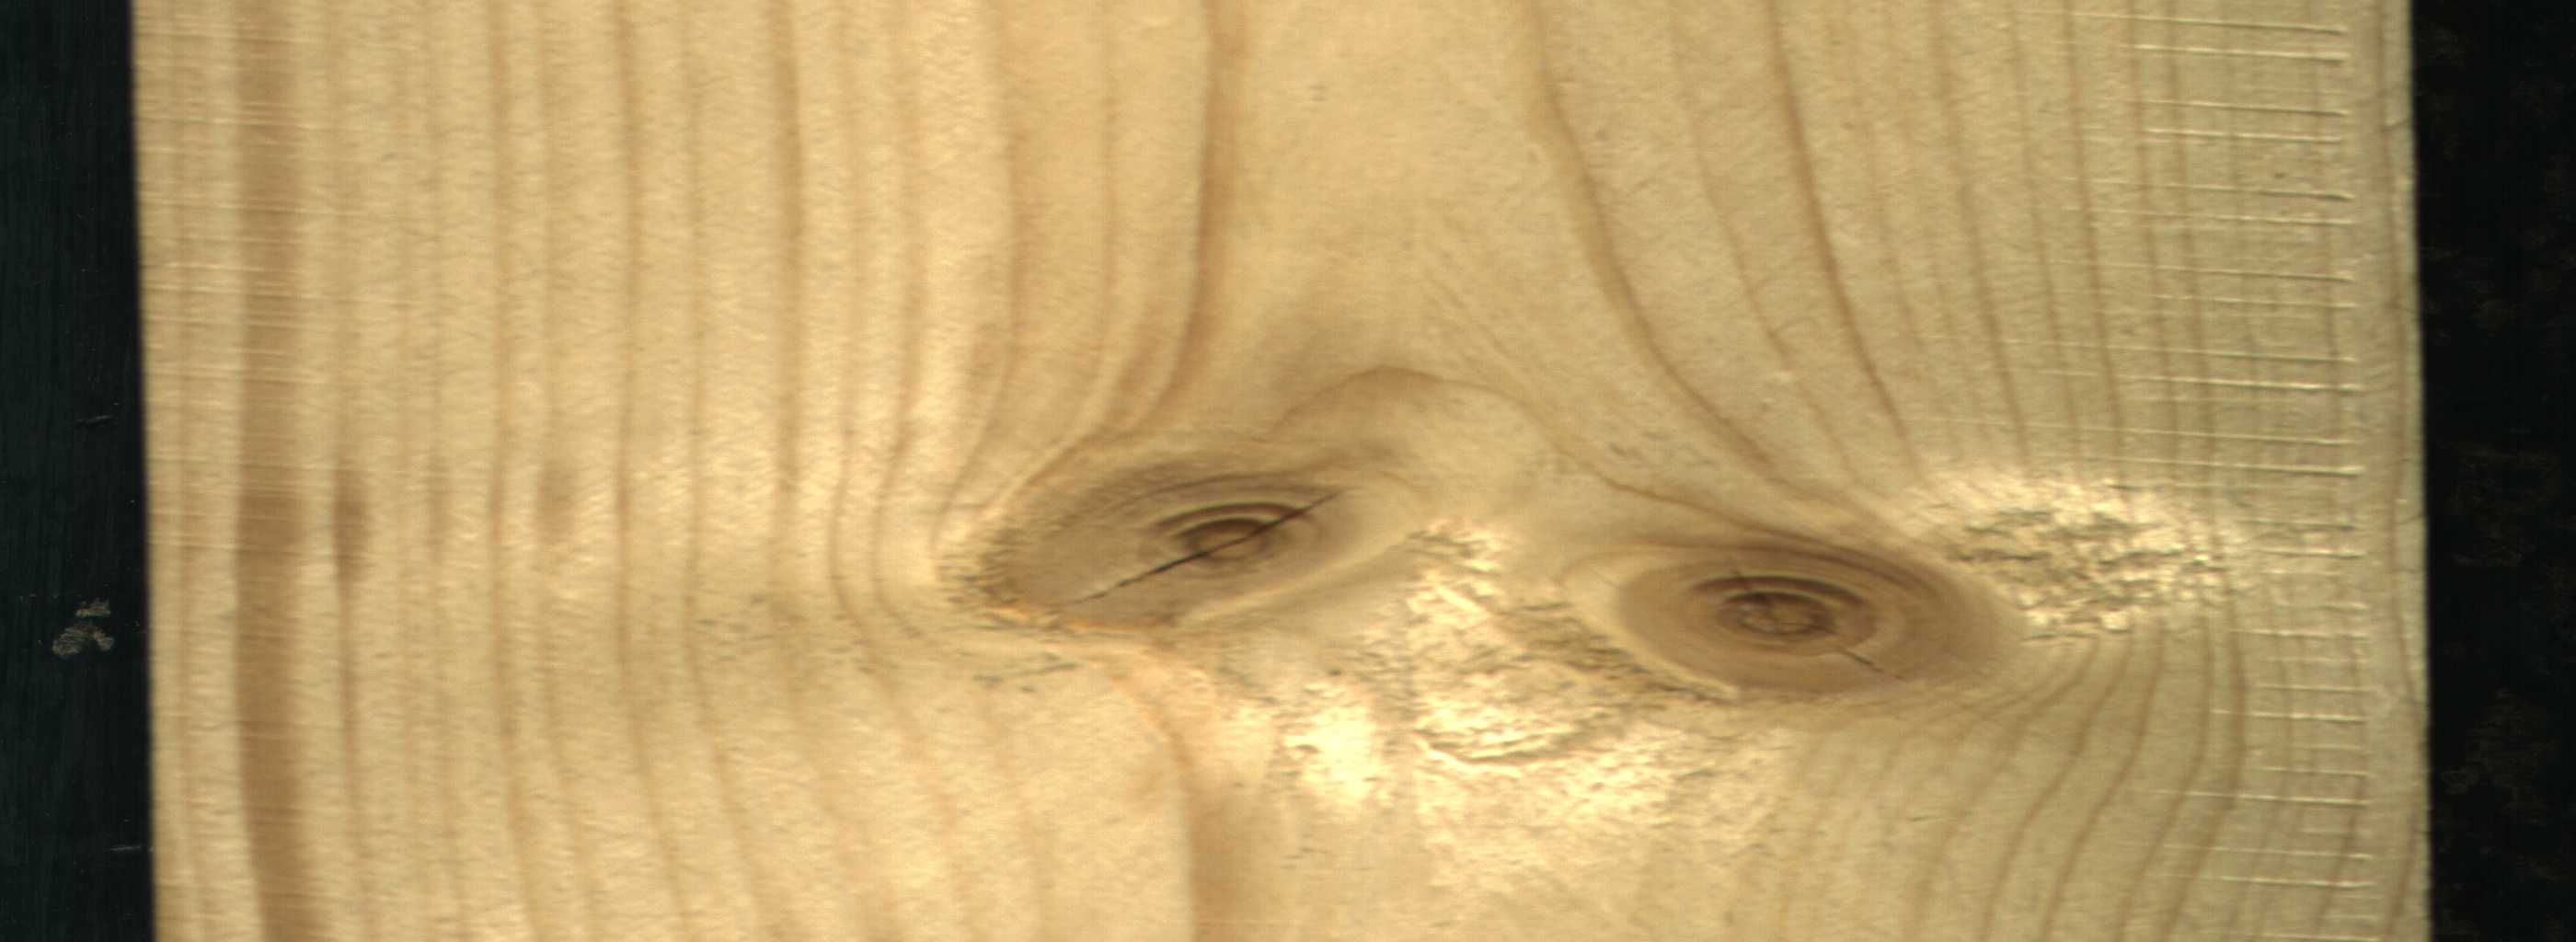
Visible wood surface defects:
knot_with_crack
knot_with_crack